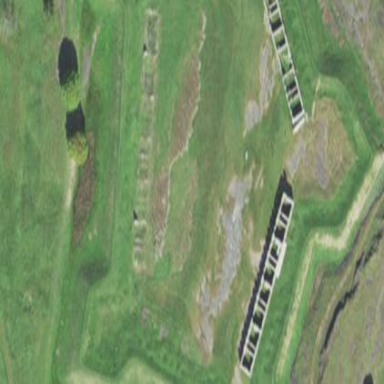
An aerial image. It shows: Historical fort.